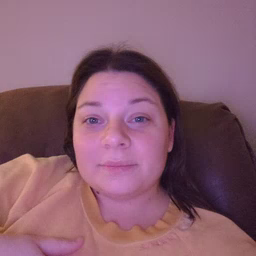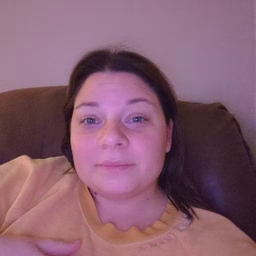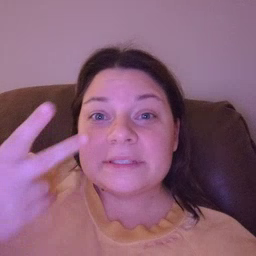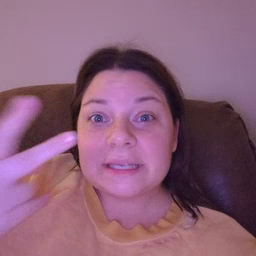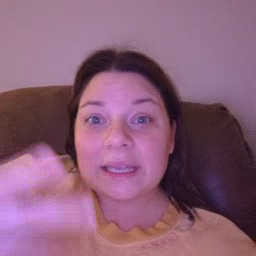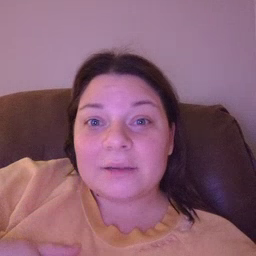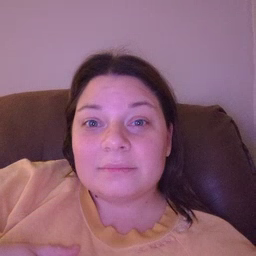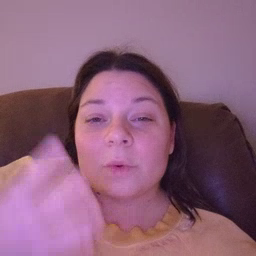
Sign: see